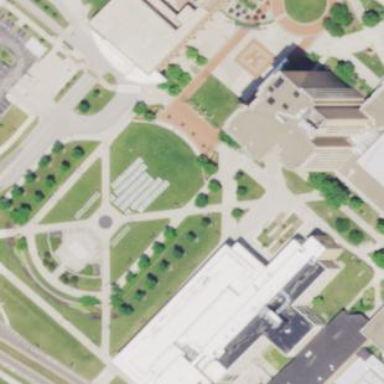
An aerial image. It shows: Modern university building with flat grey roof. The building has tan color and contemporary architectural style.